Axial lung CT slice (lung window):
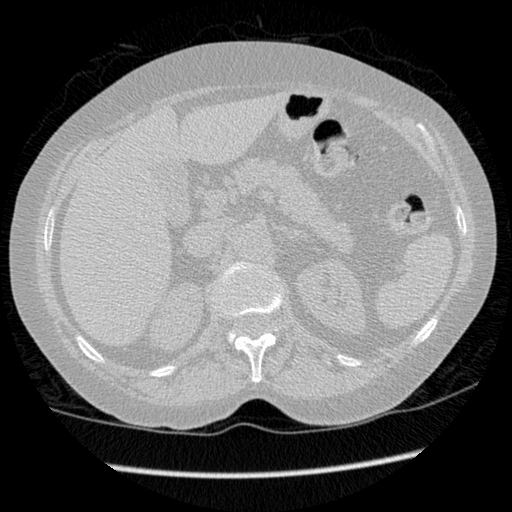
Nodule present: no